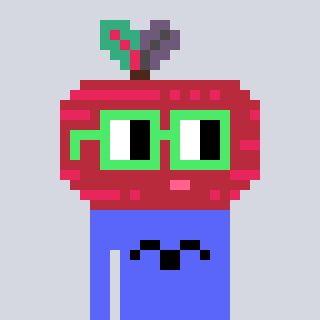
a pixel art character with square light green glasses, a beet-shaped head and a purple-colored body on a cool background